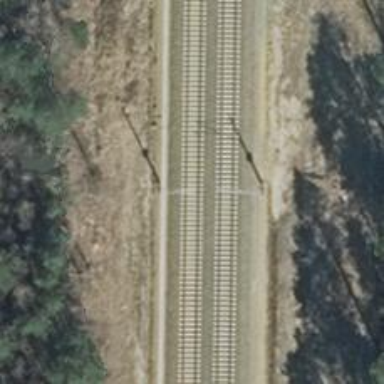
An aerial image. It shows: Railway milestone with catenary mast.